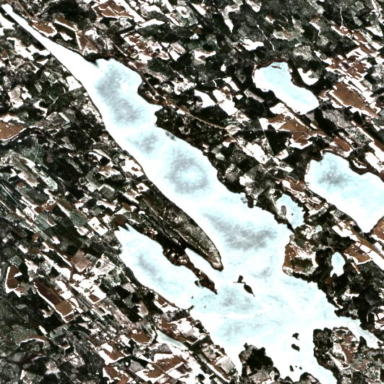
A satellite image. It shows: Serene lake surrounded by nature.